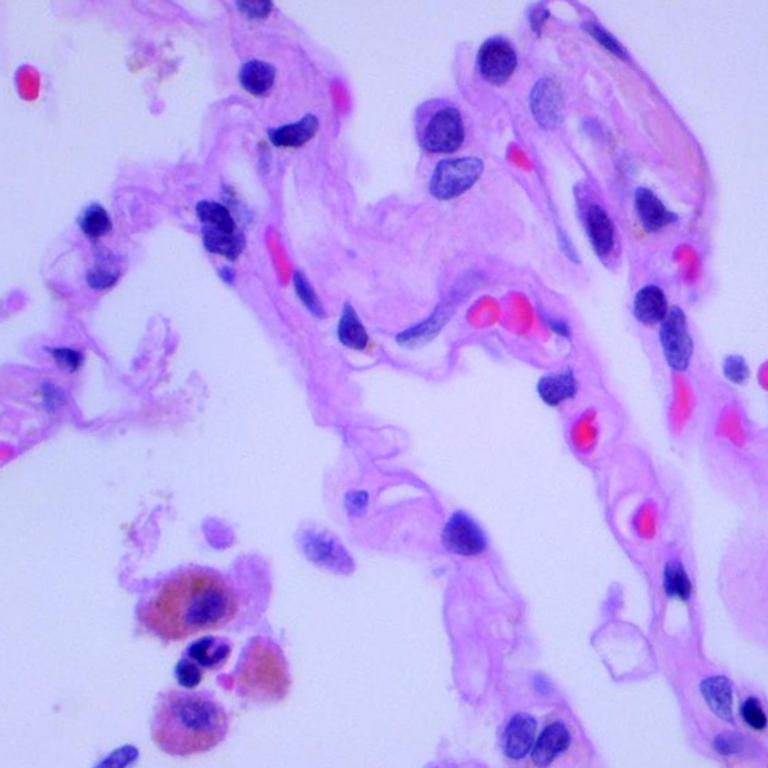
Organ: lung
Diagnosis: benign